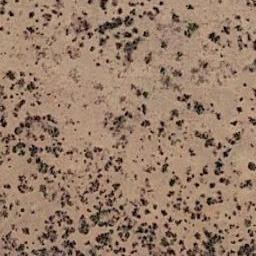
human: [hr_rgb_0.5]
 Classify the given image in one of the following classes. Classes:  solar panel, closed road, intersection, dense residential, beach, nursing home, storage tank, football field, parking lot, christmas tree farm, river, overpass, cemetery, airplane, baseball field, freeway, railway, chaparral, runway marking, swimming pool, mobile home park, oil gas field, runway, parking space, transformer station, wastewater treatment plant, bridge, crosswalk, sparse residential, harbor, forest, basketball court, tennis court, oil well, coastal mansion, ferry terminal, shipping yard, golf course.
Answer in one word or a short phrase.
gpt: chaparral